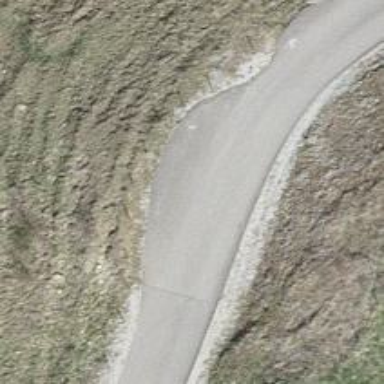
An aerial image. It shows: Passing place on the road.